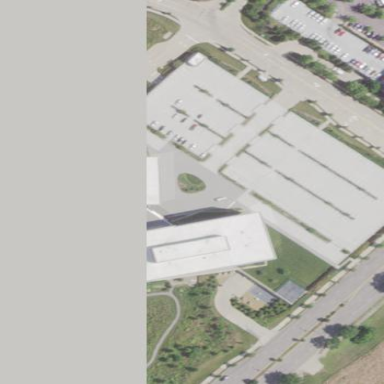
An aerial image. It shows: Office building.